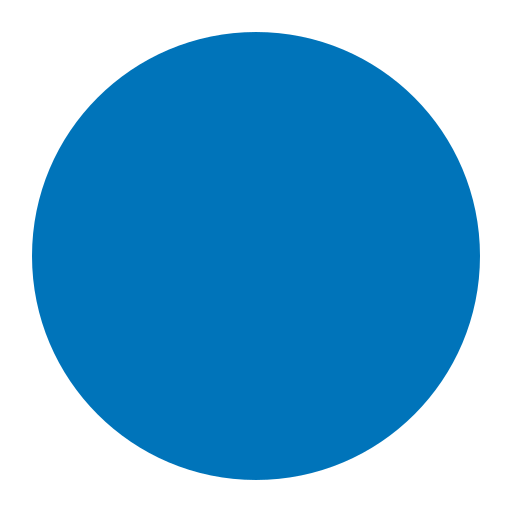
blue circle flat